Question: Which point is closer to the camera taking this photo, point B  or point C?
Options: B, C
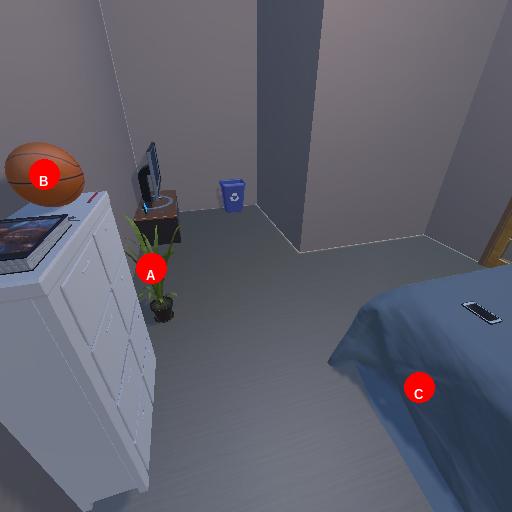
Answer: B